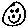
Label: smiley face